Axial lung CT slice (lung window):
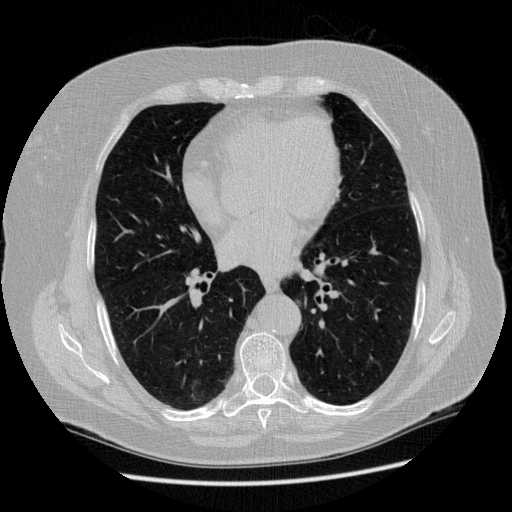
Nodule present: no